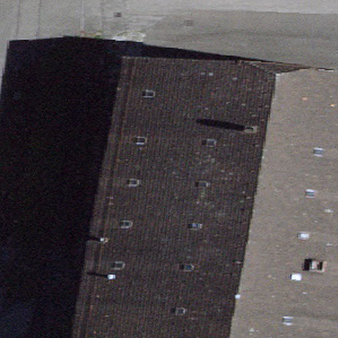
Label: other